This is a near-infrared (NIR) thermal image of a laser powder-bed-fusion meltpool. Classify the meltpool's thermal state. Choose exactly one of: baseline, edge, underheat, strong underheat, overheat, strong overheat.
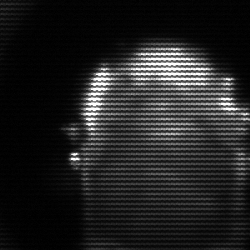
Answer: baseline